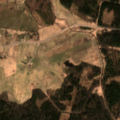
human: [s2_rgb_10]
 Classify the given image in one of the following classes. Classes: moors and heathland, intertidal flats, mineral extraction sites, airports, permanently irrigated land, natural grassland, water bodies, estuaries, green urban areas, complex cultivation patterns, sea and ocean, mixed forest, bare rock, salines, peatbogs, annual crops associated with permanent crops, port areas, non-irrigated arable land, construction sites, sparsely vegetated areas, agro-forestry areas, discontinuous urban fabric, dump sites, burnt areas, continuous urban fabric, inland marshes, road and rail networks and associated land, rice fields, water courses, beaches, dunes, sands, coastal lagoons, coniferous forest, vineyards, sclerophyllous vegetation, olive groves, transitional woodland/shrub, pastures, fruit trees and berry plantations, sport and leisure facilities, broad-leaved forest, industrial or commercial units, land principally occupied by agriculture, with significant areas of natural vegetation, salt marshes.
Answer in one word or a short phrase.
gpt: pastures, complex cultivation patterns, coniferous forest, mixed forest